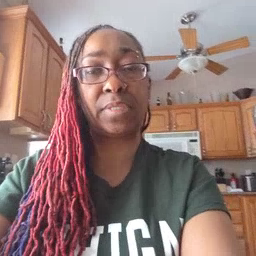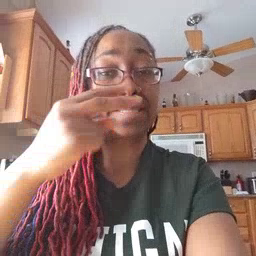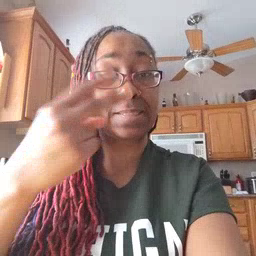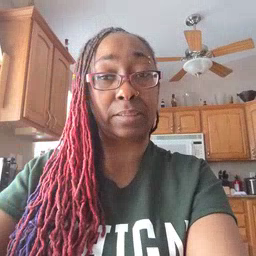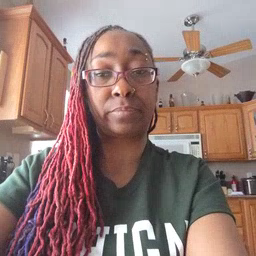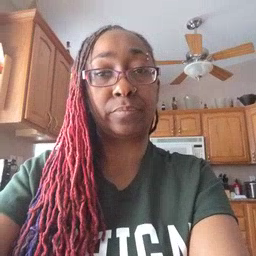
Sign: see